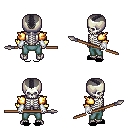
a pixel art fantasy rpg character, male body template, skeleton, gold arm armor, teal pants, raven short mohawk hairstyle, white cloth bracers, black slippers, spear, four views (front, back, left, right), 2x2 character sprite sheet, small pixel art, hard edges, no anti-aliasing